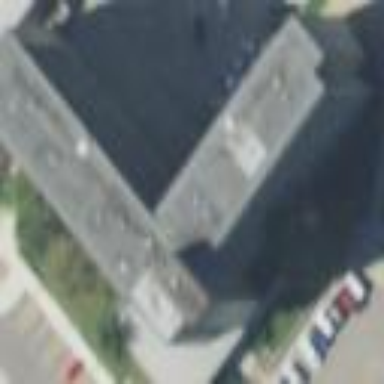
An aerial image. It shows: Dormitory building.